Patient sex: M
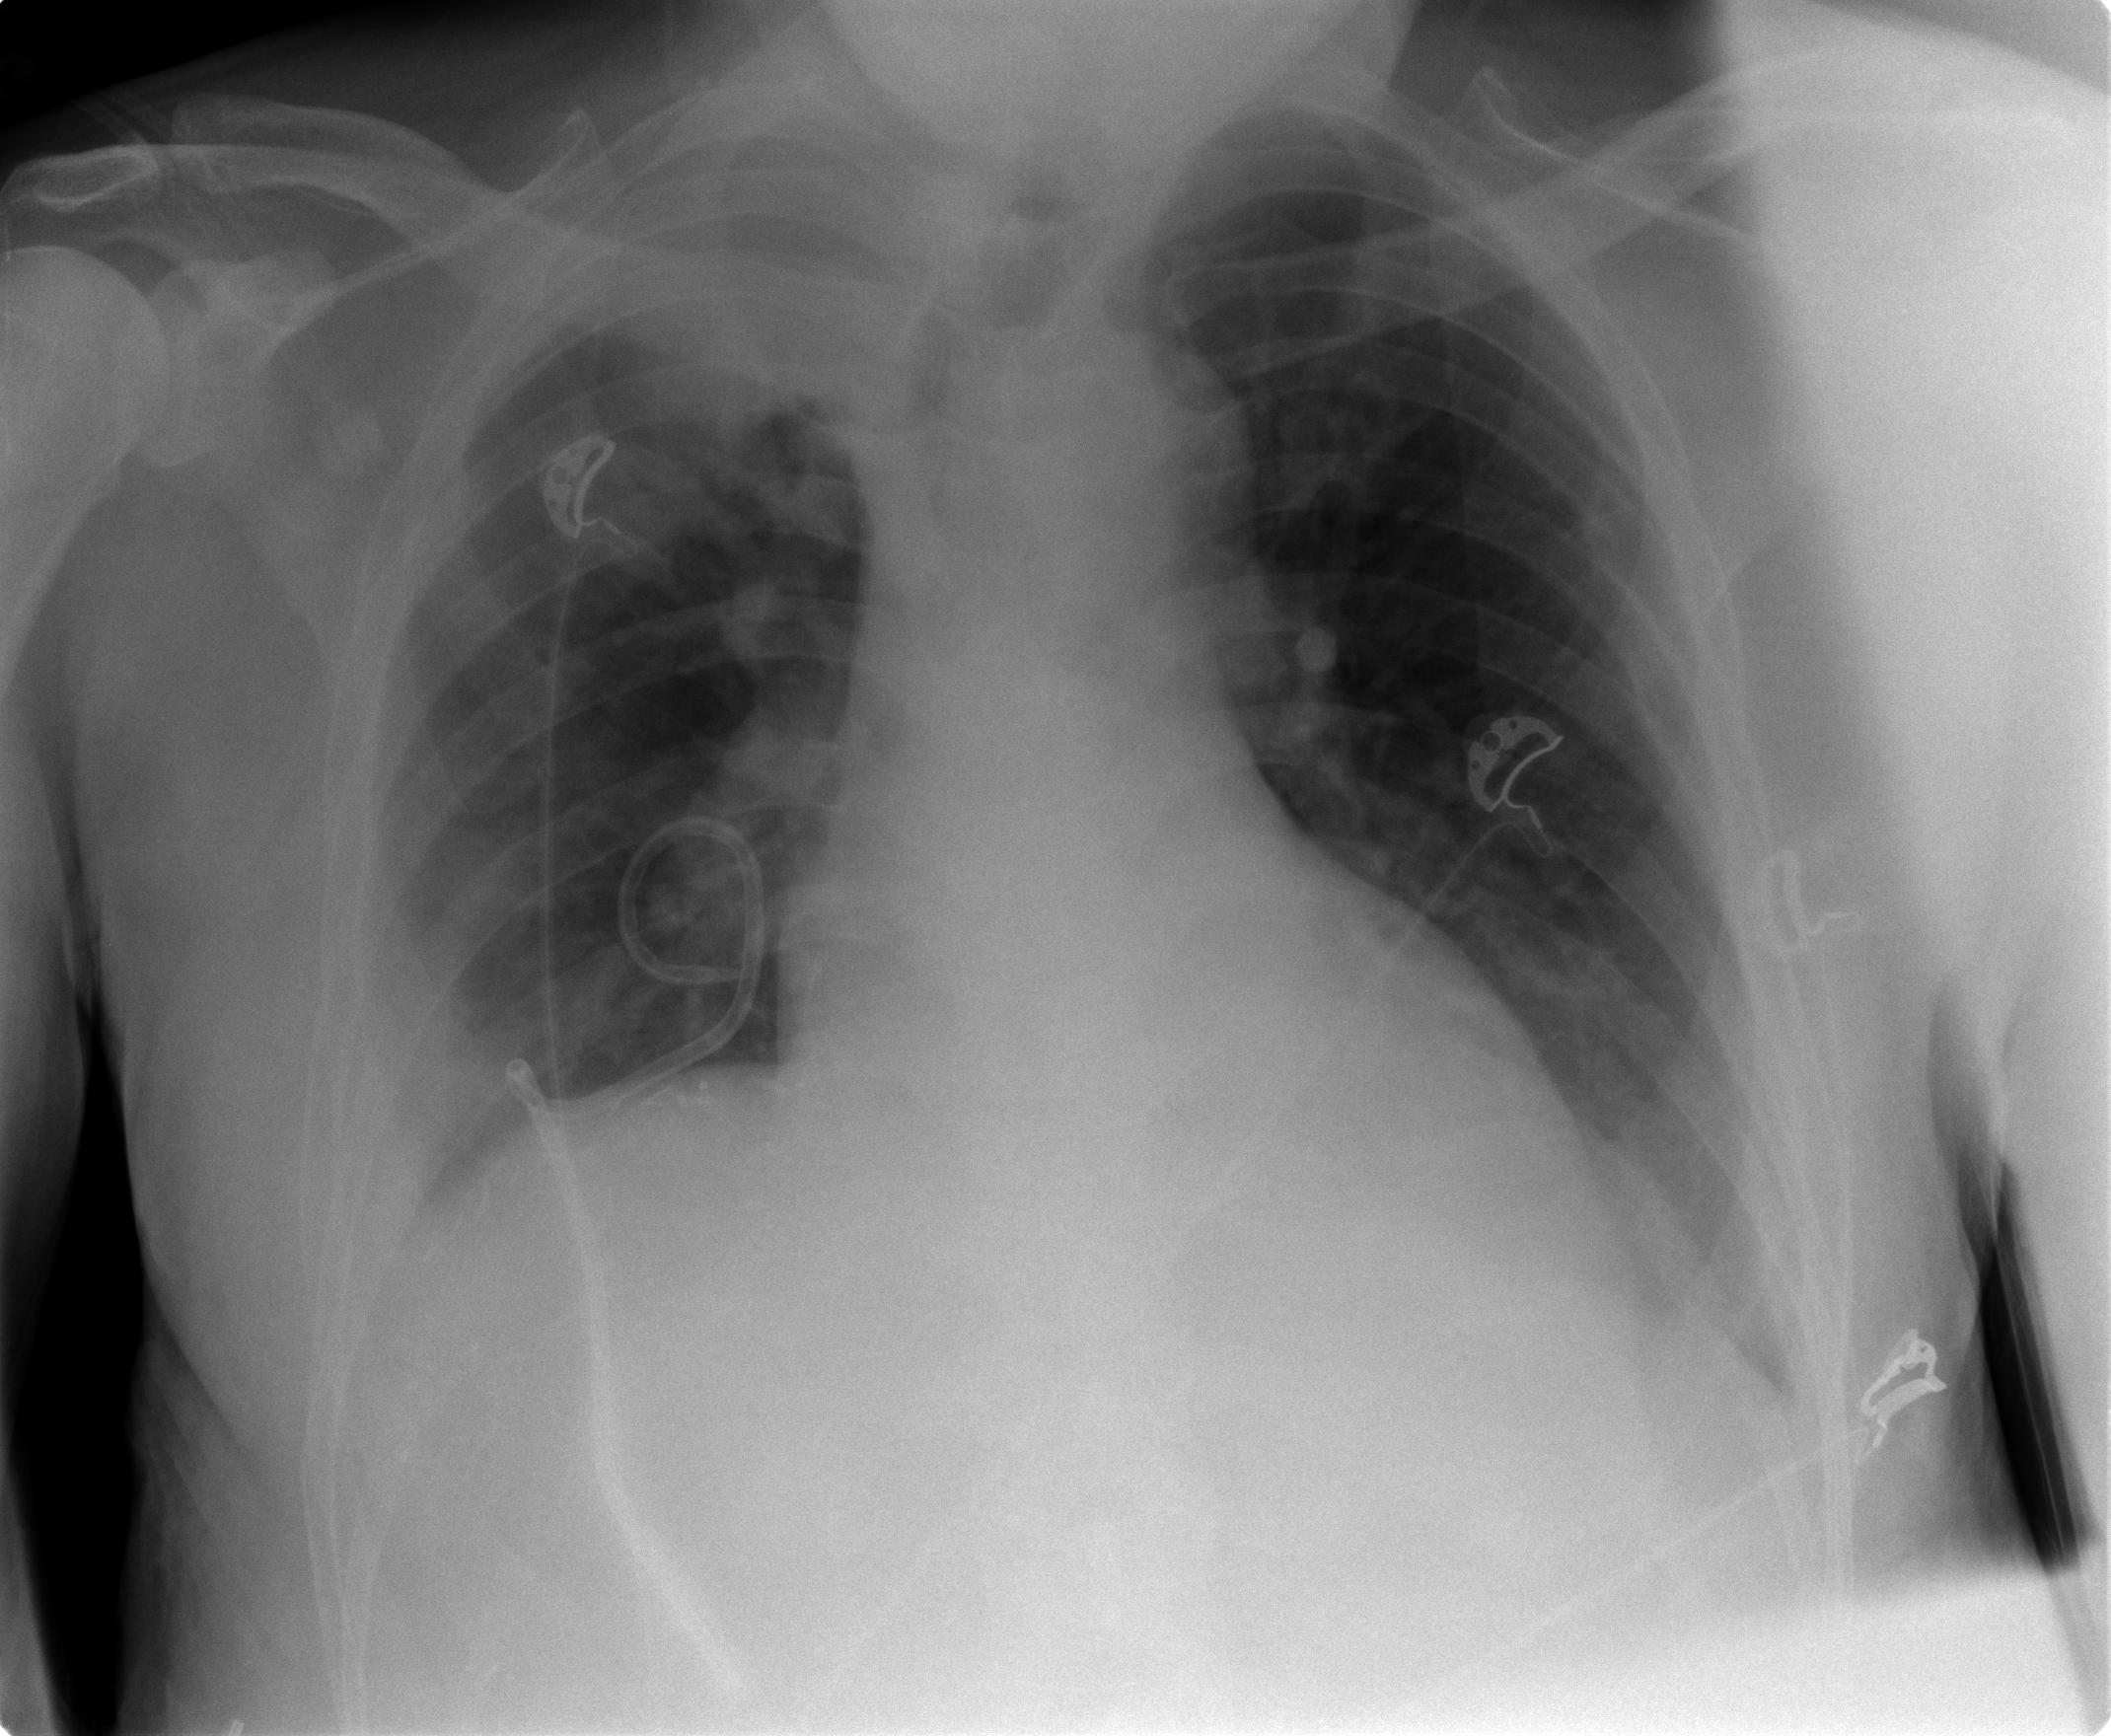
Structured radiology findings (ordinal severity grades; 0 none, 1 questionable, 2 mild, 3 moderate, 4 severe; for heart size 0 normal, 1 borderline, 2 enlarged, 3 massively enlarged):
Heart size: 1
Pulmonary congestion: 0
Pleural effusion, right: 2
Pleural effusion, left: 0
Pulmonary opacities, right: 0
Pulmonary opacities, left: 0
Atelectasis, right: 0
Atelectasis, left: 0